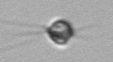
Label: Acanthoica_quattrospina